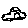
Label: car